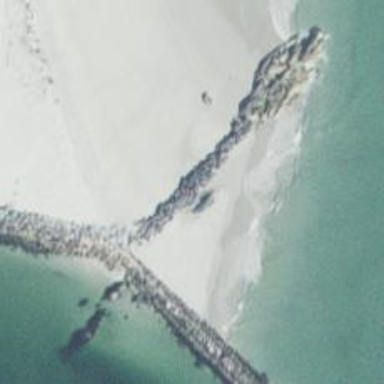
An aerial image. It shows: Breakwater structure.